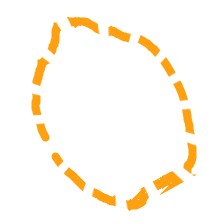
Shape: circle